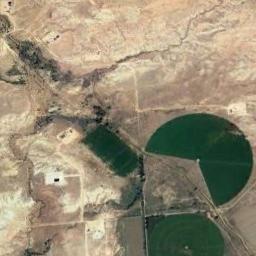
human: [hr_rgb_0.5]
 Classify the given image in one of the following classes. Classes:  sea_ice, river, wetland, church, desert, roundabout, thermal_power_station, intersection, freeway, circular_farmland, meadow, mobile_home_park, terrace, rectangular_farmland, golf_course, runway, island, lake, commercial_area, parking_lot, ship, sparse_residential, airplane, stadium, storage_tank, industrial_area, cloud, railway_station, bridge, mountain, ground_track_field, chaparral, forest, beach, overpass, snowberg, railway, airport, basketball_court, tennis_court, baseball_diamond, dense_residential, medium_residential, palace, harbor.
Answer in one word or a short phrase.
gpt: circular_farmland